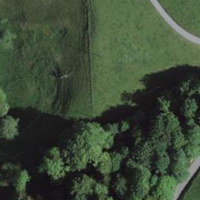
EUNIS habitat code: 43
Species observed at this site:
Helix pomatia